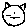
Label: cat